Interaction volume radius: 5 \u00c5
Interaction volume height: 35 \u00c5
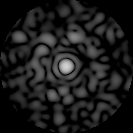
Disorder parameter: 0.8258